Question: I developed an application multi language English and Persian. English Layout works fine and exactly the same with preview in my IDE (Android studio).
But , Persian (Farsi) layouts have problem in run-time and doesn't looks like preview that i prepared in IDE. i run application in Nexus S5-Samsung Galaxy S6.
does anyone have an idea ??
[
<URL>
<URL>
this farsi layout code (layout-ar)
'''
<RelativeLayout
android:layout_width="match_parent"
android:layout_height="match_parent" >
<RelativeLayout
android:layout_width="match_parent"
android:layout_height="wrap_content"
android:id="@+id/relativeLayout">
<LinearLayout
android:orientation="horizontal"
android:layout_width="match_parent"
android:layout_height="wrap_content"
android:layout_margin="10dp"
android:padding="10dp"
android:weightSum="10"
android:id="@+id/op_successfulLayout"
android:background="@drawable/layout_border_op_seccessful">
<TextView
android:layout_width="wrap_content"
android:layout_height="wrap_content"
android:layout_weight="5"
android:gravity="right"
android:textAppearance="?android:attr/textAppearanceLarge"
android:id="@+id/trx_result_tv" />
<ImageView
android:layout_width="wrap_content"
android:layout_height="wrap_content"
android:id="@+id/trx__result_img"
android:layout_weight="5"
android:src="@drawable/green_tick"/>
</LinearLayout>
<LinearLayout
android:orientation="horizontal"
android:layout_width="match_parent"
android:layout_height="match_parent"
android:layout_below="@+id/op_successfulLayout"
android:weightSum="10"
android:padding="10dp"
android:id="@+id/headerReceiptLayout">
<LinearLayout
android:orientation="vertical"
android:layout_width="wrap_content"
android:layout_height="wrap_content"
android:layout_weight="5">
<TextView
android:layout_width="wrap_content"
android:layout_height="wrap_content"
android:textAppearance="?android:attr/textAppearanceMedium"
android:text="@string/mabna_company_txt"
android:id="@+id/company_name_label"
android:textColor="@color/black"
android:gravity="center"
android:layout_gravity="center"
/>
<TextView
android:layout_width="wrap_content"
android:layout_height="wrap_content"
android:textAppearance="?android:attr/textAppearanceSmall"
android:text="@string/mabna_number_txt"
android:layout_gravity="center"
android:id="@+id/mabna_number_tv" />
</LinearLayout>
<ImageView
android:layout_width="wrap_content"
android:layout_height="wrap_content"
android:src="@drawable/shaparak_img"
android:id="@+id/shaparak_img"
android:layout_weight="2"/>
</LinearLayout>
<TextView
android:layout_width="match_parent"
android:layout_height="wrap_content"
android:textAppearance="?android:attr/textAppearanceMedium"
android:text="@string/receipt_balance"
android:id="@+id/trx_type"
android:textColor="@color/black"
android:layout_weight="2"
android:gravity="center"
android:layout_below="@id/headerReceiptLayout"
android:layout_gravity="center"/>
</RelativeLayout>
<RelativeLayout
android:layout_width="match_parent"
android:layout_height="match_parent"
android:layout_below="@+id/relativeLayout"
android:layout_marginLeft="10dp"
android:layout_marginRight="10dp"
android:padding="10dp"
>
<LinearLayout
android:id="@+id/receiptLayout"
android:orientation="vertical"
android:layout_width="match_parent"
android:layout_height="match_parent">
<LinearLayout
android:orientation="horizontal"
android:layout_width="match_parent"
android:layout_height="wrap_content"
android:weightSum="10"
android:padding="5dp"
android:layout_marginTop="10dp"
>
<TextView
android:layout_width="wrap_content"
android:layout_height="wrap_content"
android:textAppearance="?android:attr/textAppearanceMedium"
android:id="@+id/postal_code_tv"
android:gravity="left"
android:layout_weight="5"/>
<TextView
android:layout_width="wrap_content"
android:layout_height="wrap_content"
android:textAppearance="?android:attr/textAppearanceSmall"
android:text="@string/postal_code_txt"
android:gravity="right"
android:layout_weight="5"
android:id="@+id/postal_code_label" />
</LinearLayout>
<View android:layout_width="wrap_content"
android:id="@+id/line_rec13"
android:layout_height="2dp"
android:background="@color/gray"
android:layout_marginLeft="10dp"
android:layout_marginRight="10dp"
android:layout_above="@+id/connection_status"
>
</View>
<LinearLayout
android:orientation="horizontal"
android:layout_width="match_parent"
android:layout_height="wrap_content"
android:weightSum="10"
android:padding="5dp"
android:layout_marginTop="10dp">
<TextView
android:layout_width="wrap_content"
android:layout_height="wrap_content"
android:textAppearance="?android:attr/textAppearanceMedium"
android:id="@+id/contact_number_tv"
android:gravity="left"
android:layout_weight="5"/>
<TextView
android:layout_width="wrap_content"
android:layout_height="wrap_content"
android:textAppearance="?android:attr/textAppearanceSmall"
android:text="@string/contact_number_txt"
android:id="@+id/contact_number_label"
android:layout_weight="5"/>
</LinearLayout>
<View android:layout_width="wrap_content"
android:id="@+id/line_rec1"
android:layout_height="2dp"
android:background="@color/gray"
android:layout_marginLeft="10dp"
android:layout_marginRight="10dp"
android:layout_above="@+id/connection_status"
>
</View>
<LinearLayout
android:orientation="horizontal"
android:layout_width="match_parent"
android:layout_height="match_parent"
android:weightSum="10"
android:padding="5dp"
android:layout_marginTop="10dp">
<TextView
android:layout_width="wrap_content"
android:layout_height="wrap_content"
android:textAppearance="?android:attr/textAppearanceMedium"
android:id="@+id/merchant_name_tv"
android:layout_weight="5"
android:gravity="left"/>
<TextView
android:layout_width="wrap_content"
android:layout_height="wrap_content"
android:textAppearance="?android:attr/textAppearanceSmall"
android:text="@string/merchant_name_txt"
android:id="@+id/merchant_name_label"
android:layout_weight="5"
android:gravity="right"/>
</LinearLayout>
<View android:layout_width="wrap_content"
android:id="@+id/line_rec12"
android:layout_height="2dp"
android:background="@color/gray"
android:layout_marginLeft="10dp"
android:layout_marginRight="10dp"
android:layout_above="@+id/connection_status">
</View>
<LinearLayout
android:orientation="horizontal"
android:layout_width="match_parent"
android:layout_height="match_parent"
android:gravity="right"
android:weightSum="10"
android:padding="5dp"
android:layout_marginTop="10dp">
<TextView
android:layout_width="wrap_content"
android:layout_height="wrap_content"
android:textAppearance="?android:attr/textAppearanceMedium"
android:id="@+id/terminal_id_tv"
android:layout_weight="5"
android:gravity="left"/>
<TextView
android:layout_width="wrap_content"
android:layout_height="wrap_content"
android:textAppearance="?android:attr/textAppearanceSmall"
android:text="@string/terminal_number_txt"
android:id="@+id/terminal_id_label"
android:layout_weight="5"
android:gravity="right"/>
</LinearLayout>
<View android:layout_width="wrap_content"
android:id="@+id/line_rec5"
android:layout_height="2dp"
android:background="@color/gray"
android:layout_marginLeft="10dp"
android:layout_marginRight="10dp"
android:layout_above="@+id/connection_status" >
</View>
<LinearLayout
android:orientation="horizontal"
android:layout_width="match_parent"
android:layout_height="match_parent"
android:gravity="right"
android:weightSum="10"
android:padding="5dp"
android:layout_marginTop="10dp">
<TextView
android:layout_width="wrap_content"
android:layout_height="wrap_content"
android:textAppearance="?android:attr/textAppearanceMedium"
android:id="@+id/card_number_tv"
android:layout_weight="5"
android:gravity="left"/>
<TextView
android:layout_width="wrap_content"
android:layout_height="wrap_content"
android:textAppearance="?android:attr/textAppearanceSmall"
android:text="@string/card_number_txt"
android:id="@+id/card_number_label"
android:layout_weight="5"
android:gravity="right"/>
</LinearLayout>
<View android:layout_width="wrap_content"
android:id="@+id/line_rec6"
android:layout_height="2dp"
android:background="@color/gray"
android:layout_marginLeft="10dp"
android:layout_marginRight="10dp"
android:layout_above="@+id/connection_status">
</View>
<LinearLayout
android:orientation="horizontal"
android:layout_width="match_parent"
android:layout_height="match_parent"
android:weightSum="10"
android:padding="5dp"
android:layout_marginTop="10dp">
<TextView
android:layout_width="wrap_content"
android:layout_height="wrap_content"
android:textAppearance="?android:attr/textAppearanceMedium"
android:id="@+id/payment_type_tv"
android:layout_weight="5"
android:gravity="left"/>
<TextView
android:layout_width="wrap_content"
android:layout_height="wrap_content"
android:textAppearance="?android:attr/textAppearanceSmall"
android:text="@string/type_payment_txt"
android:id="@+id/payment_type_label"
android:layout_weight="5"
android:gravity="right"/>
</LinearLayout>
<View android:layout_width="wrap_content"
android:id="@+id/line_rec7"
android:layout_height="2dp"
android:background="@color/gray"
android:layout_marginLeft="10dp"
android:layout_marginRight="10dp"
android:layout_above="@+id/connection_status" >
</View>
<LinearLayout
android:orientation="horizontal"
android:layout_width="match_parent"
android:layout_height="match_parent"
android:weightSum="10"
android:padding="5dp"
android:layout_marginTop="10dp">
<TextView
android:layout_width="wrap_content"
android:layout_height="wrap_content"
android:textAppearance="?android:attr/textAppearanceMedium"
android:id="@+id/trace_number_tv"
android:layout_weight="5"
android:gravity="left"/>
<TextView
android:layout_width="wrap_content"
android:layout_height="wrap_content"
android:textAppearance="?android:attr/textAppearanceSmall"
android:text="@string/trace_number_txt"
android:id="@+id/trace_number_label"
android:layout_weight="5"
android:gravity="right"/>
</LinearLayout>
<View android:layout_width="wrap_content"
android:id="@+id/line_rec8"
android:layout_height="2dp"
android:background="@color/gray"
android:layout_marginLeft="10dp"
android:layout_marginRight="10dp"
android:layout_above="@+id/connection_status" >
</View>
<LinearLayout
android:orientation="horizontal"
android:layout_width="match_parent"
android:layout_height="match_parent"
android:weightSum="10"
android:padding="5dp"
android:layout_marginTop="10dp">
<TextView
android:layout_width="wrap_content"
android:layout_height="wrap_content"
android:textAppearance="?android:attr/textAppearanceMedium"
android:id="@+id/date_tv"
android:layout_weight="5"
android:gravity="left"/>
<TextView
android:layout_width="wrap_content"
android:layout_height="wrap_content"
android:textAppearance="?android:attr/textAppearanceSmall"
android:text="@string/payment_date"
android:id="@+id/date_label"
android:layout_weight="5"
android:gravity="right"/>
</LinearLayout>
<View android:layout_width="wrap_content"
android:id="@+id/line_rec9"
android:layout_height="2dp"
android:background="@color/gray"
android:layout_marginLeft="10dp"
android:layout_marginRight="10dp"
android:layout_above="@+id/connection_status">
</View>
<LinearLayout
android:orientation="horizontal"
android:layout_width="match_parent"
android:layout_height="match_parent"
android:weightSum="10"
android:padding="5dp"
android:layout_marginTop="10dp">
<TextView
android:layout_width="wrap_content"
android:layout_height="wrap_content"
android:textAppearance="?android:attr/textAppearanceMedium"
android:id="@+id/RRN_tv"
android:layout_weight="5"
android:gravity="left"/>
<TextView
android:layout_width="wrap_content"
android:layout_height="wrap_content"
android:textAppearance="?android:attr/textAppearanceSmall"
android:text="@string/RRN_txt"
android:id="@+id/RRN_label"
android:layout_weight="5"
android:gravity="right"/>
</LinearLayout>
<View android:layout_width="wrap_content"
android:id="@+id/line_rec4"
android:layout_height="2dp"
android:background="@color/gray"
android:layout_marginLeft="10dp"
android:layout_marginRight="10dp"
android:layout_above="@+id/connection_status" >
</View>
<LinearLayout
android:orientation="horizontal"
android:layout_width="match_parent"
android:layout_height="match_parent"
android:weightSum="10"
android:padding="5dp"
android:layout_marginTop="10dp">
<TextView
android:layout_width="wrap_content"
android:layout_height="wrap_content"
android:textAppearance="?android:attr/textAppearanceMedium"
android:id="@+id/payment_result_tv"
android:layout_weight="5"
android:gravity="left"/>
<TextView
android:layout_width="wrap_content"
android:layout_height="wrap_content"
android:textAppearance="?android:attr/textAppearanceSmall"
android:text="@string/payment_result_txt"
android:id="@+id/payment_result_label"
android:layout_weight="5"
android:gravity="right"/>
</LinearLayout>
<View android:layout_width="wrap_content"
android:id="@+id/line_rec11"
android:layout_height="2dp"
android:background="@color/gray"
android:layout_marginLeft="10dp"
android:layout_marginRight="10dp"
android:layout_above="@+id/connection_status" >
</View>
<LinearLayout
android:id="@+id/shenase_qabzLayout"
android:orientation="horizontal"
android:layout_width="match_parent"
android:layout_height="match_parent"
android:weightSum="10"
android:padding="5dp"
android:layout_marginTop="10dp"
android:visibility="gone">
<TextView
android:layout_width="wrap_content"
android:layout_height="wrap_content"
android:textAppearance="?android:attr/textAppearanceMedium"
android:id="@+id/shenase_qabz_tv"
android:layout_weight="5"
android:gravity="left"/>
<TextView
android:layout_width="wrap_content"
android:layout_height="wrap_content"
android:textAppearance="?android:attr/textAppearanceSmall"
android:text="@string/bill_id_txt"
android:id="@+id/shenase_qabz_label"
android:layout_weight="5"
android:gravity="right"/>
</LinearLayout>
<LinearLayout
android:id="@+id/shenase_pardakhtLayout"
android:orientation="horizontal"
android:layout_width="match_parent"
android:layout_height="match_parent"
android:weightSum="10"
android:padding="5dp"
android:layout_marginTop="10dp"
android:visibility="gone">
<TextView
android:layout_width="wrap_content"
android:layout_height="wrap_content"
android:textAppearance="?android:attr/textAppearanceMedium"
android:id="@+id/shenase_pardakht_tv"
android:layout_weight="5"
android:gravity="left"/>
<TextView
android:layout_width="wrap_content"
android:layout_height="wrap_content"
android:textAppearance="?android:attr/textAppearanceSmall"
android:text="@string/payment_id_txt"
android:id="@+id/shenase_pardakht_label"
android:layout_weight="5"
android:gravity="right"/>
</LinearLayout>
<View android:layout_width="wrap_content"
android:id="@+id/line_rec10"
android:layout_height="2dp"
android:background="@color/gray"
android:layout_marginLeft="10dp"
android:layout_marginRight="10dp"
android:layout_above="@+id/connection_status" >
</View>
<TextView
android:layout_width="wrap_content"
android:layout_height="wrap_content"
android:textAppearance="?android:attr/textAppearanceMedium"
android:textSize="30dp"
android:textStyle="bold"
android:layout_marginTop="10dp"
android:id="@+id/amount_recepit_tv"
android:layout_gravity="center"/>
<TextView
android:layout_width="wrap_content"
android:layout_height="wrap_content"
android:textAppearance="?android:attr/textAppearanceMedium"
android:id="@+id/fail_opration_guide_tv"
android:text="@string/fail_opration_guide_txt"
android:layout_gravity="center"
android:gravity="center"
android:layout_margin="5dp"
android:visibility="invisible"/>
</LinearLayout>
</RelativeLayout>
</RelativeLayout>
</ScrollView>
<LinearLayout
android:orientation="horizontal"
android:layout_width="match_parent"
android:layout_height="wrap_content"
android:layout_alignParentBottom="true"
android:id="@+id/linearLayout3"
android:weightSum="10">
<Button
android:layout_width="wrap_content"
android:layout_height="wrap_content"
android:layout_weight="5"
android:text="@string/screen_shot_txt"
android:id="@+id/screen_shot_btn"
android:layout_alignParentTop="true"
style="?android:attr/borderlessButtonStyle"
android:background="@color/blue_10"
android:layout_centerHorizontal="true"
android:textColor="@color/white"/>
<Button
android:layout_width="wrap_content"
android:layout_height="wrap_content"
android:layout_weight="5"
android:text="@string/confrim_txt"
android:id="@+id/receipt_conf_btn"
style="?android:attr/borderlessButtonStyle"
android:background="@color/blue_10"
android:layout_alignParentTop="true"
android:textColor="@color/white"/>
</LinearLayout>
'''
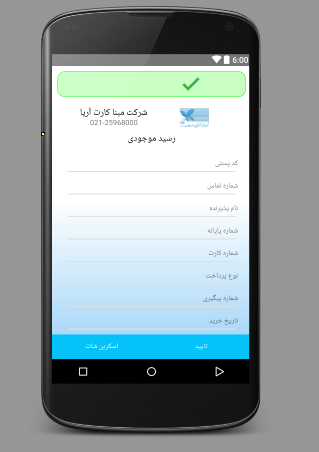
Answer: You should use gravity "start" and "end" instead of "right" and "left" and then simple apply the page rtl option